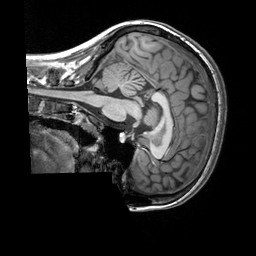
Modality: T1w
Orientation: sagittal
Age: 27
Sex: female
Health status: healthy
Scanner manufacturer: siemens
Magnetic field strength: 3 T
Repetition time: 2.3 s
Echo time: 0.00303 s